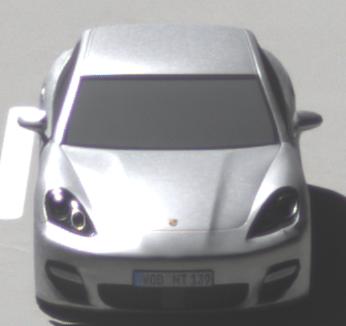
Make: Porsche
Model: Panamera
Detailed model: Panamera (970)
Model produced from: 2010/05
Model produced until: 2013/04
Doors: 5
Color: white
Road condition: dry road
Daytime: midday
Contrast: high contrast